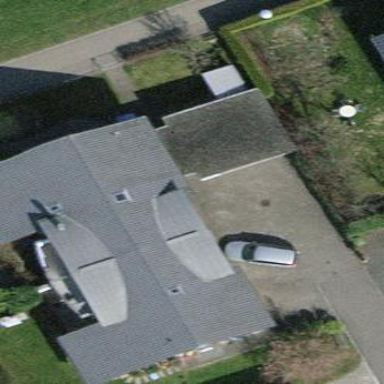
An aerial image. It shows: Terrace building.